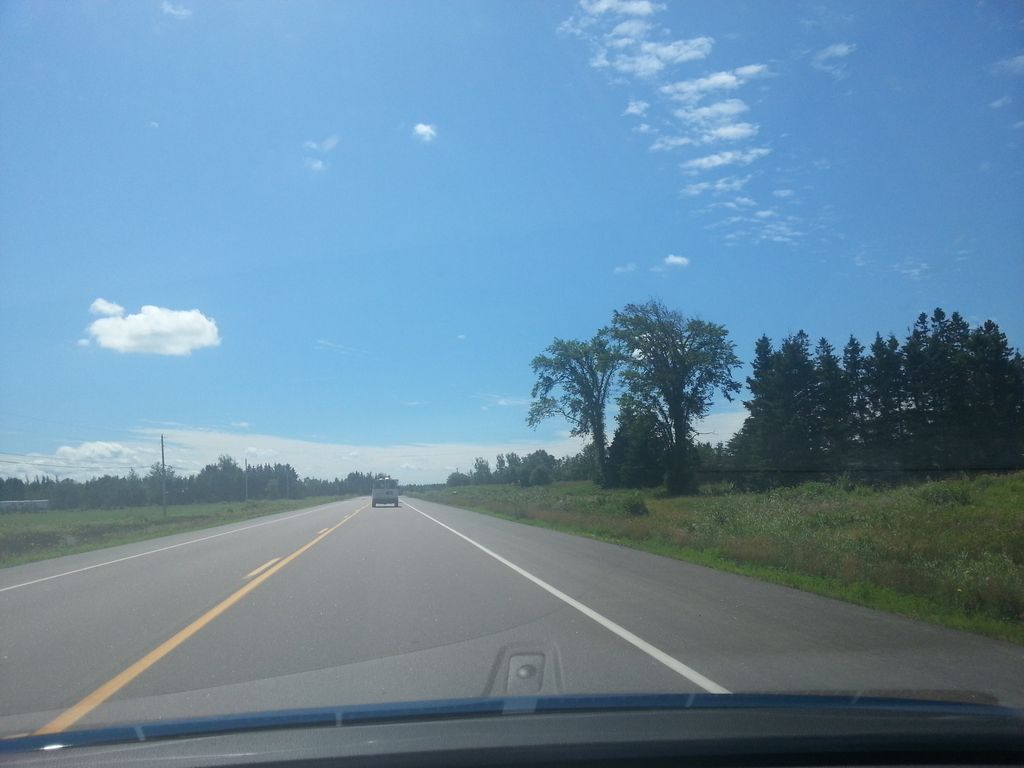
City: charlottetown